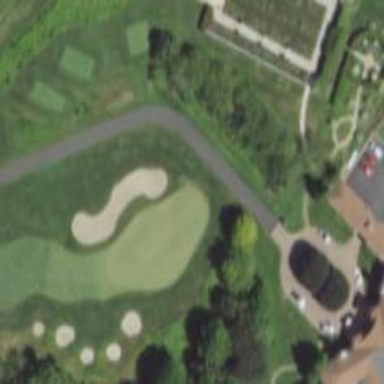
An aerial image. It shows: Golf hole.